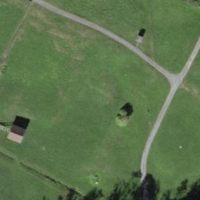
EUNIS habitat code: 24
Species observed at this site:
Gryllotalpa gryllotalpa